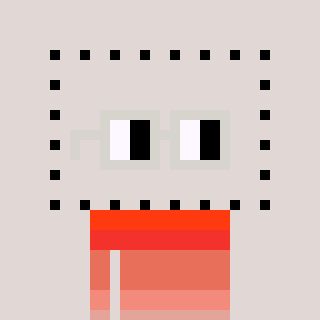
a pixel art character with square light gray glasses, a void-shaped head and a bege-colored body on a warm background